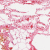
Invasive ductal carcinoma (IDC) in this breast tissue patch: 0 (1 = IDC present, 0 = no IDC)